Question: Modified some stuff from my pic so you guys can understand it
I have this database. I am trying to update a value from a table based on another value from an another table.

I want to update the 'SUM' from 'salary' like this :
'''
( sum = presence * 5 )
'''
This is what I've been trying to use ( unsuccessful )
'''
update table salary
set suma.salary = users.presence * 5
FROM salary INNER JOIN users1 INNER JOIN presence on id_salary = id_presence
'''
I am not sure what to do, I'd appreciate some help, Thanks
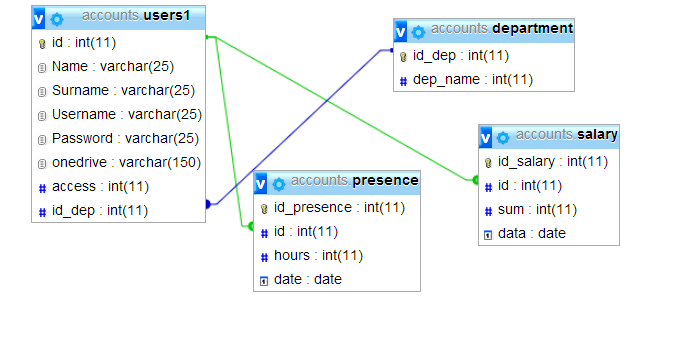
Answer: In MySQL to UPDATE tables with a join you use this syntax:
'''
UPDATE table1, table2
SET table1.column = some expression
WHERE table1.column = table2.column
'''
That said, even with the updated picture, in your SQL you are mentioning columns that I cannot understand in which table are to be found. You also have an inner join between salariu and users1, with no join condition. Could you please clean up the question and make everything clear?
Assuming you are making the updates to the db structure you were talking about, then you can start working on this one maybe:
'''
UPDATE salary, presence
SET salary.sum = SUM(presence.hours) * 5
WHERE presence.id = salary.id
AND <some filter on the month that depends on salary.date>
'''
Another way, but I'm not sure it is supported in all RDBMS, would be something like this:
'''
UPDATE salary
SET sum = (
SELECT SUM(presence.hours) * 5
FROM user, presence
WHERE presence.id = salary.id
AND <some filter on the month that depends on salary.date>
)
'''